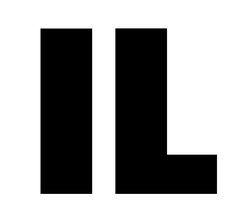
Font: Poppins-Black